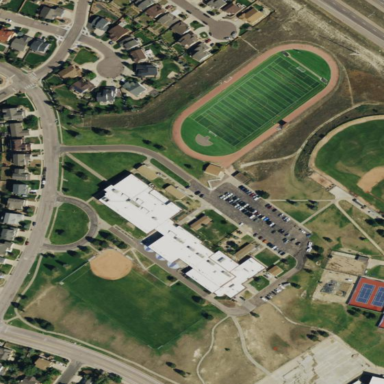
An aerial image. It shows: School.